Question: My website header is where I have my menu. Except I am having to put a negative margin on it and I don't want to do that, but for some reason, there is something taking up space between the hgroup and the nav element. I thought it might be the form element for the search box, but when I do display:block it makes no difference. The site is <URL>.
Another strange thing is when I hover over a submenu (e.g. recycle) the parent element goes white. I can't for the life of me work out why. See below for strange hover behaviour.

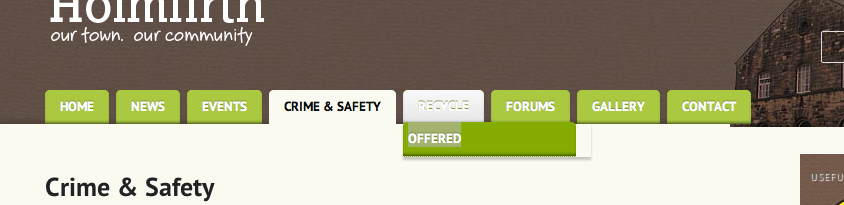
Answer: The design changed right after I refreshed your website. As for now, all I see is that the navigation is still '1px' off the header. Maybe if you'd reduce the 'margin-top' from '42px' to '41px', that problem will be solved.
EDIT:
So in Chrome, there's this '1px' issue, but in Firefox, it looks fine.
The same '1px' offset in Safari and Opera. But again, in IE8, it looks fine.
I think this problem has occurred due to the defined height for hgroup, if you have done that.

[ ]
EDIT 2:
The offset is due to the fixed height of the background image. Other than that, everything is working just fine. Obviously, there are variations in both the images, as you can see, the chrome having the '1px' offset while it is absent in Firefox. I, personally don't like to give a defined height to elements that is likely to have results like above.
One good solution would be to make a header container with 100% width and the given background image, while all the header content will go within the container. That way, no matter how high the contents within the container are, the background will remain the way it is meant to, and your navigation will not get an offset.